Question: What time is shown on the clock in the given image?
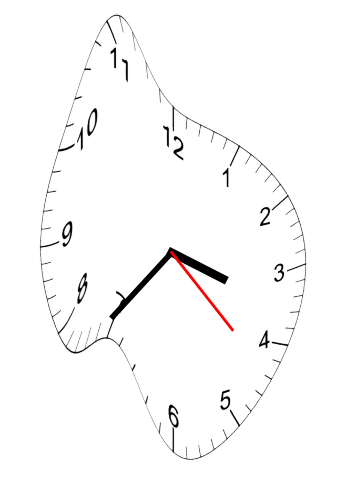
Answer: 03:36:22